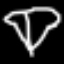
Label: diamond